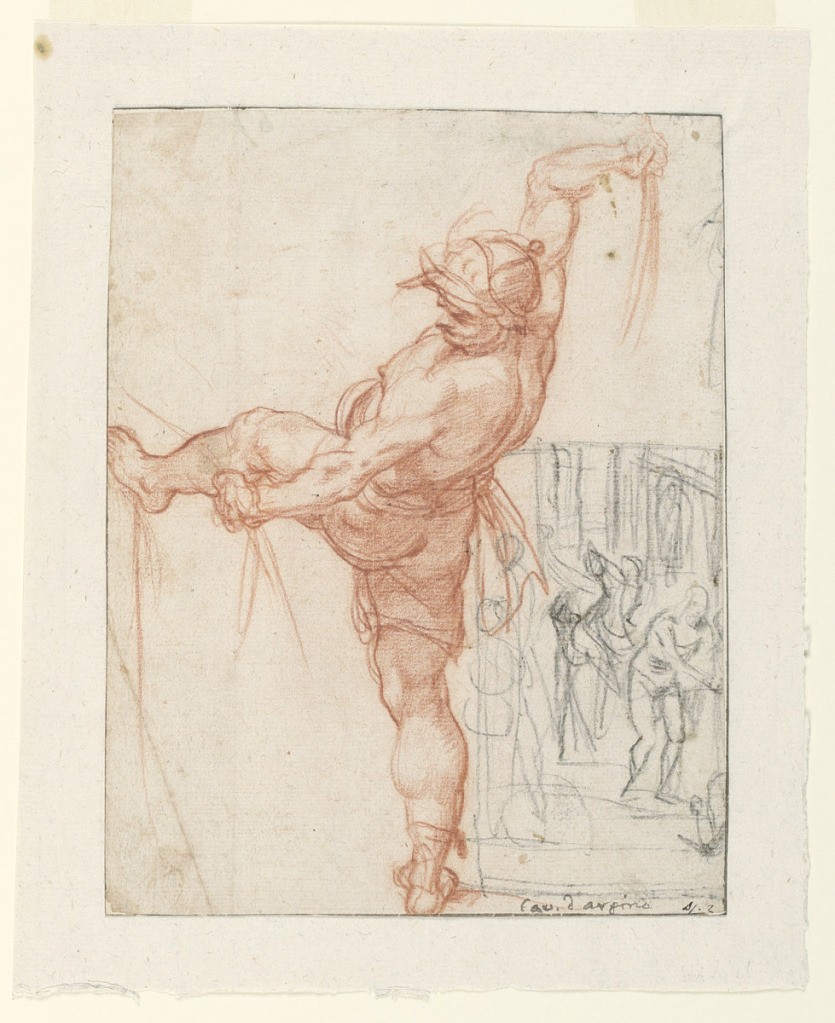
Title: Studies for the Flagellation of Christ
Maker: Guiseppe Cesari, Italian, 1568 - 1640
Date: ca. 1630
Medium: Red and black chalk on paper
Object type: Drawing
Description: Vertical format. Figure of a man with left leg raised, facing left and poised to strike, raises a scourge with his right hand and holds fetters in left hand. Below, at right, is a black chalk sketch of Christ fettered to column. Two executioners with scourges stand above and behind him.